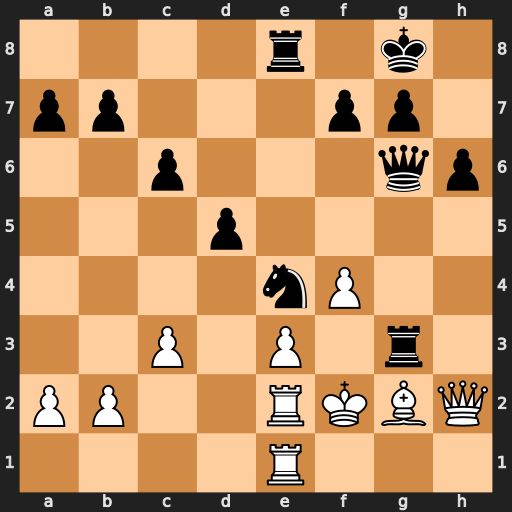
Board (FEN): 4r1k1/pp3pp1/2p3qp/3p4/4nP2/2P1P1r1/PP2RKBQ/4R3
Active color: w
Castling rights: -
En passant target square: -
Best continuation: Bxe4 Rxe4 Qxg3